Question: I am using a simple Pomodoro timer but I have no sound/speakers, and so I'd like to signal the end of the timer by simply blanking the screen with a specified color, then toggling it a few times with another color. As if I made my monitor a left-turn car signal. How do I control the monitor like that? Is there some win32 code for this?
I'm familiar with Java, and much less with c# or C++

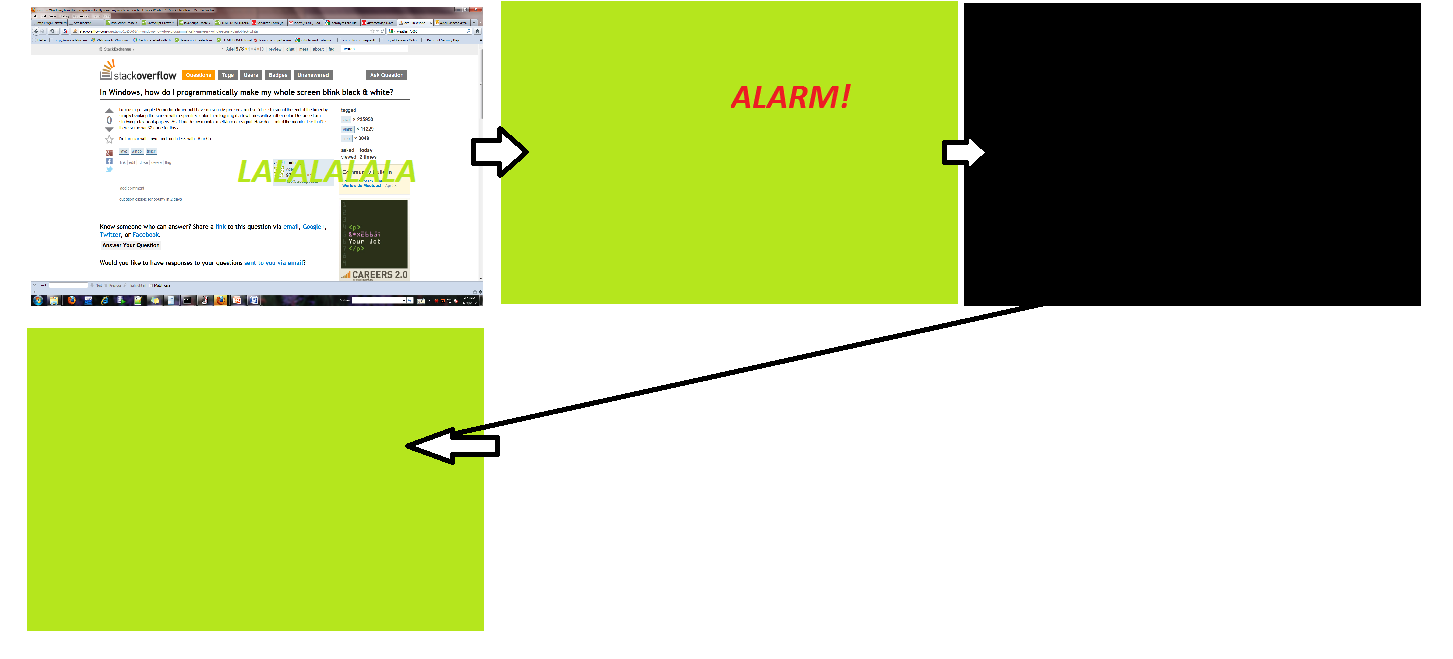
Answer: I'm not sure what is the motive to control the whole screen. Maybe more appropriate would be to show a notification in the system tray.
Anyhow, using Java you could popup a 'JFrame' in full screen mode. Change its background using a timer a couple of times and then close it. Here is a simplified example that demos something similar :
'''
import java.awt.Color;
import java.awt.EventQueue;
import java.awt.GraphicsEnvironment;
import java.awt.event.ActionEvent;
import java.awt.event.ActionListener;
import java.awt.event.KeyEvent;
import javax.swing.AbstractAction;
import javax.swing.JComponent;
import javax.swing.JFrame;
import javax.swing.JPanel;
import javax.swing.KeyStroke;
import javax.swing.Timer;
class FullScreenFrame extends JFrame{
private static final int MAX_COUNT = 3;
private static final int PERIOD = 1000;
private JPanel panel;
private int count;
public FullScreenFrame(){
super();
setUndecorated(true);
getRootPane().getInputMap(JComponent.WHEN_IN_FOCUSED_WINDOW).put(KeyStroke.getKeyStroke(KeyEvent.VK_ESCAPE, 0, false), "ESCAPE");
getRootPane().getActionMap().put("ESCAPE", new AbstractAction() {
public void actionPerformed(ActionEvent e) {
dispose();
}
});
panel = new JPanel();
panel.setBackground(Color.GREEN);
add(panel);
new Timer(PERIOD, new ActionListener() {
@Override
public void actionPerformed(ActionEvent e) {
if (count < MAX_COUNT) {
if (count % 2 == 0){
panel.setBackground(Color.BLACK);
} else {
panel.setBackground(Color.GREEN);
}
count++;
} else {
((Timer) e.getSource()).stop();
dispose();
}
}
}).start();
}
public static void main(String[] args) {
EventQueue.invokeLater(new Runnable() {
@Override
public void run() {
FullScreenFrame frame = new FullScreenFrame();
frame.setBounds(GraphicsEnvironment.getLocalGraphicsEnvironment().getDefaultScreenDevice().getDefaultConfiguration().getBounds());
frame.setAlwaysOnTop(true);
frame.setVisible(true);
}
});
}
}
'''